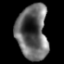
Tissue: lung
Cell type: Others
Senescence score: 0.1647
Nuclear area (px): 1628
Mean DAPI intensity: 103.29